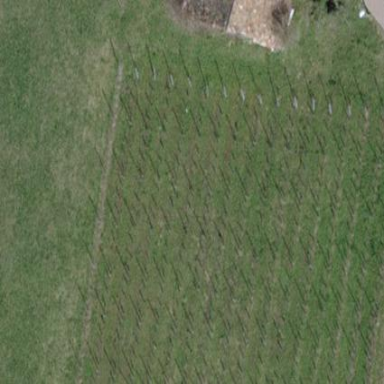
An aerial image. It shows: Orchard.